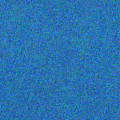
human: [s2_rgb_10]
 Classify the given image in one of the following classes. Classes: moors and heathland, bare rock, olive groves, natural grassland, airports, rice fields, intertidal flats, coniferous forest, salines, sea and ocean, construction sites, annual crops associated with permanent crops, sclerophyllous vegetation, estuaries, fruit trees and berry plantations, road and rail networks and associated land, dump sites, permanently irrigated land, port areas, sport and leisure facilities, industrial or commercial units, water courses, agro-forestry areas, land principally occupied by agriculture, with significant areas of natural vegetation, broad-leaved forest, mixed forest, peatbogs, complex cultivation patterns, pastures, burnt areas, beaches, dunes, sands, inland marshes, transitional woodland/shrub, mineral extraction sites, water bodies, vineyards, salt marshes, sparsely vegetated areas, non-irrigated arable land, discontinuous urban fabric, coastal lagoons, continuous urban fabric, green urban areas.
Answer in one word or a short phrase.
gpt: sea and ocean